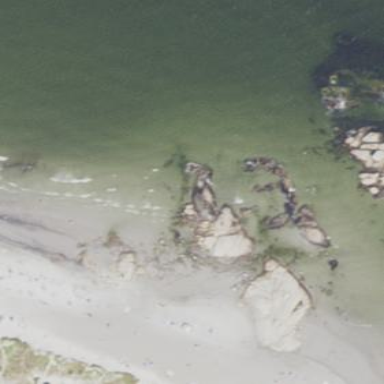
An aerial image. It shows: Rocky reef exposed to tidal changes.